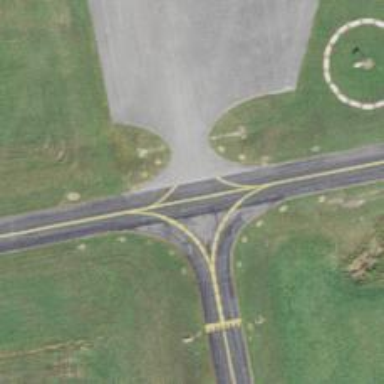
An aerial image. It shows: View of taxiway at the airport.